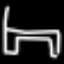
Label: bed